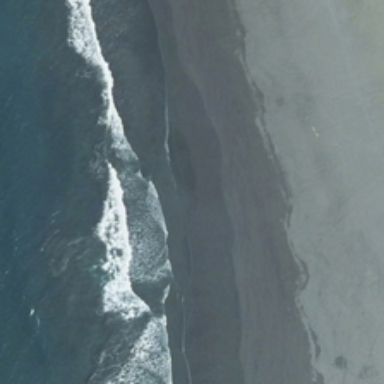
The beach and the roaring waves of the sea .